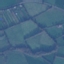
Land use / land cover: Pasture